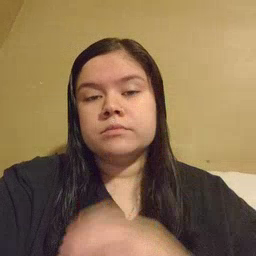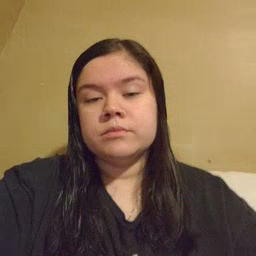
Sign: drink